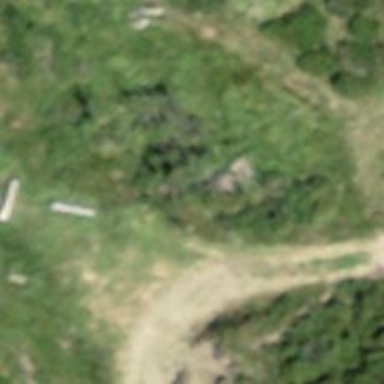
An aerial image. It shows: Guidepost supported by pole.